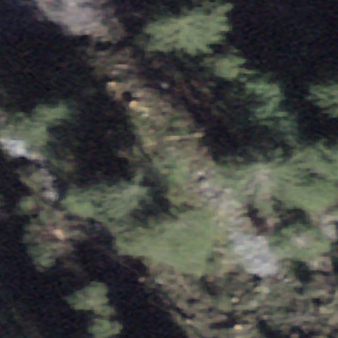
Label: other